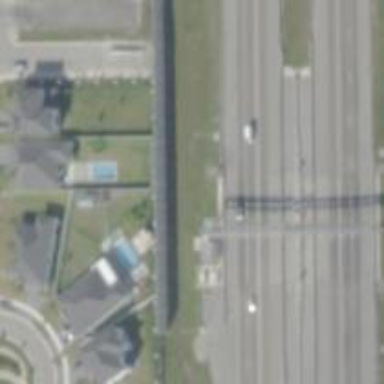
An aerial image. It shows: Toll gantry on the road.